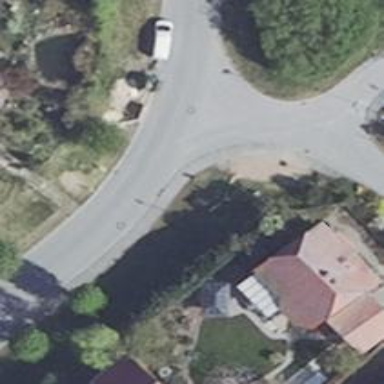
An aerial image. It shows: Secondary road with asphalt surface.